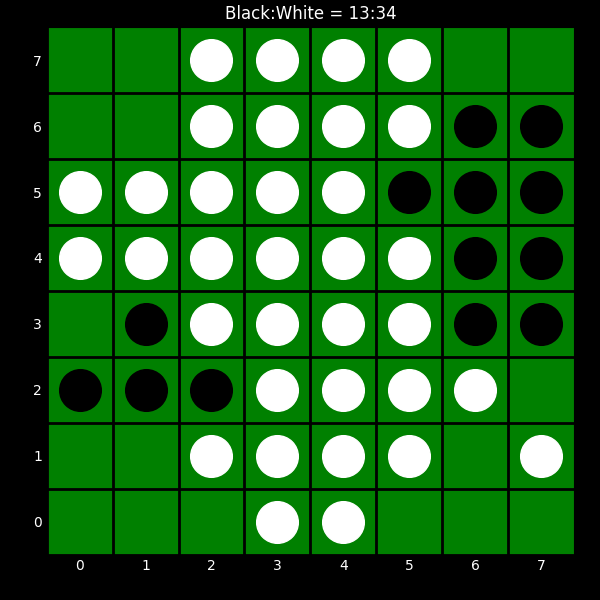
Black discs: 13
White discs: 34